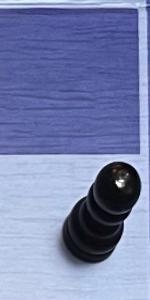
Label: Pawn_Black